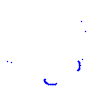
Particle: proton